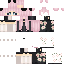
A female human skin with pale skin, wearing blonde long hair dressed in a blue tshirt and brown pants, featuring a closed mouth.